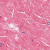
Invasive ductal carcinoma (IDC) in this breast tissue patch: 0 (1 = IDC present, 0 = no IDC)